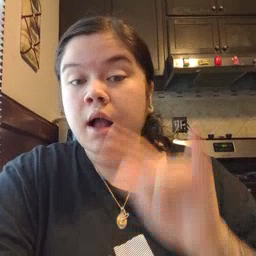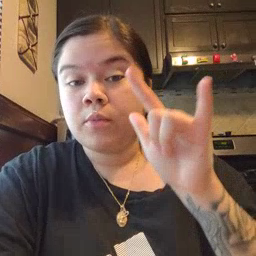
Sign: airplane